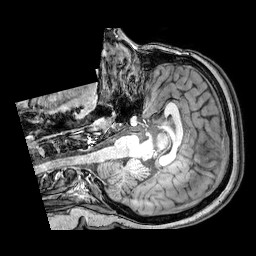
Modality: T1w
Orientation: axial
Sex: female
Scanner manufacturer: philips
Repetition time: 0.008189 s
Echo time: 0.00378 s